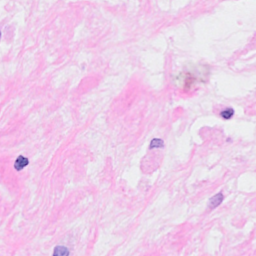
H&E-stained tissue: Breast